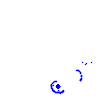
Particle: kaon